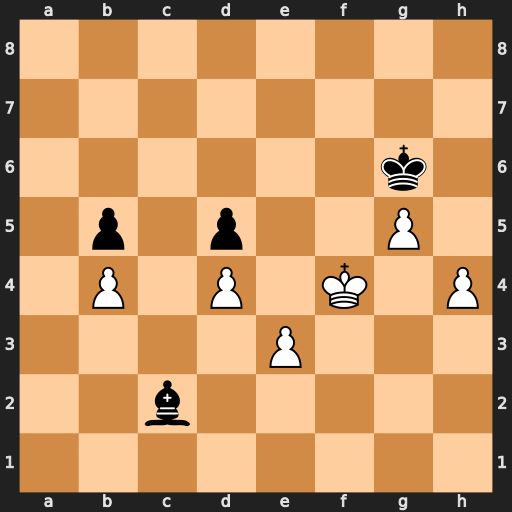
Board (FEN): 8/8/6k1/1p1p2P1/1P1P1K1P/4P3/2b5/8
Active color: w
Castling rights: -
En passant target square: -
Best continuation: Ke5 Kh5 Kxd5